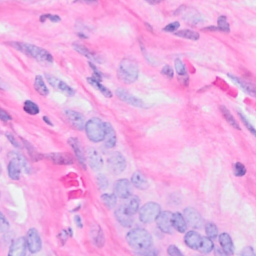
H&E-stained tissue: Breast